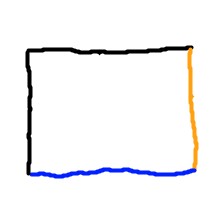
Shape: rectangle